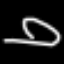
Label: line